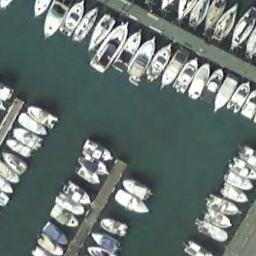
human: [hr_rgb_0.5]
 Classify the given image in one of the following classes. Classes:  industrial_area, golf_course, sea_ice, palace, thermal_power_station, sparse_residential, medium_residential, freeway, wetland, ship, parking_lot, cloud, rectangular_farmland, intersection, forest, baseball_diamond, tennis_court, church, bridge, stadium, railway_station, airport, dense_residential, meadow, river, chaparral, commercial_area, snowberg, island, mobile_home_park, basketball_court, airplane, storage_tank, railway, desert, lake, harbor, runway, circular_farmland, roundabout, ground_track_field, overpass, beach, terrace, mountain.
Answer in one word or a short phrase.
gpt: harbor